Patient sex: F
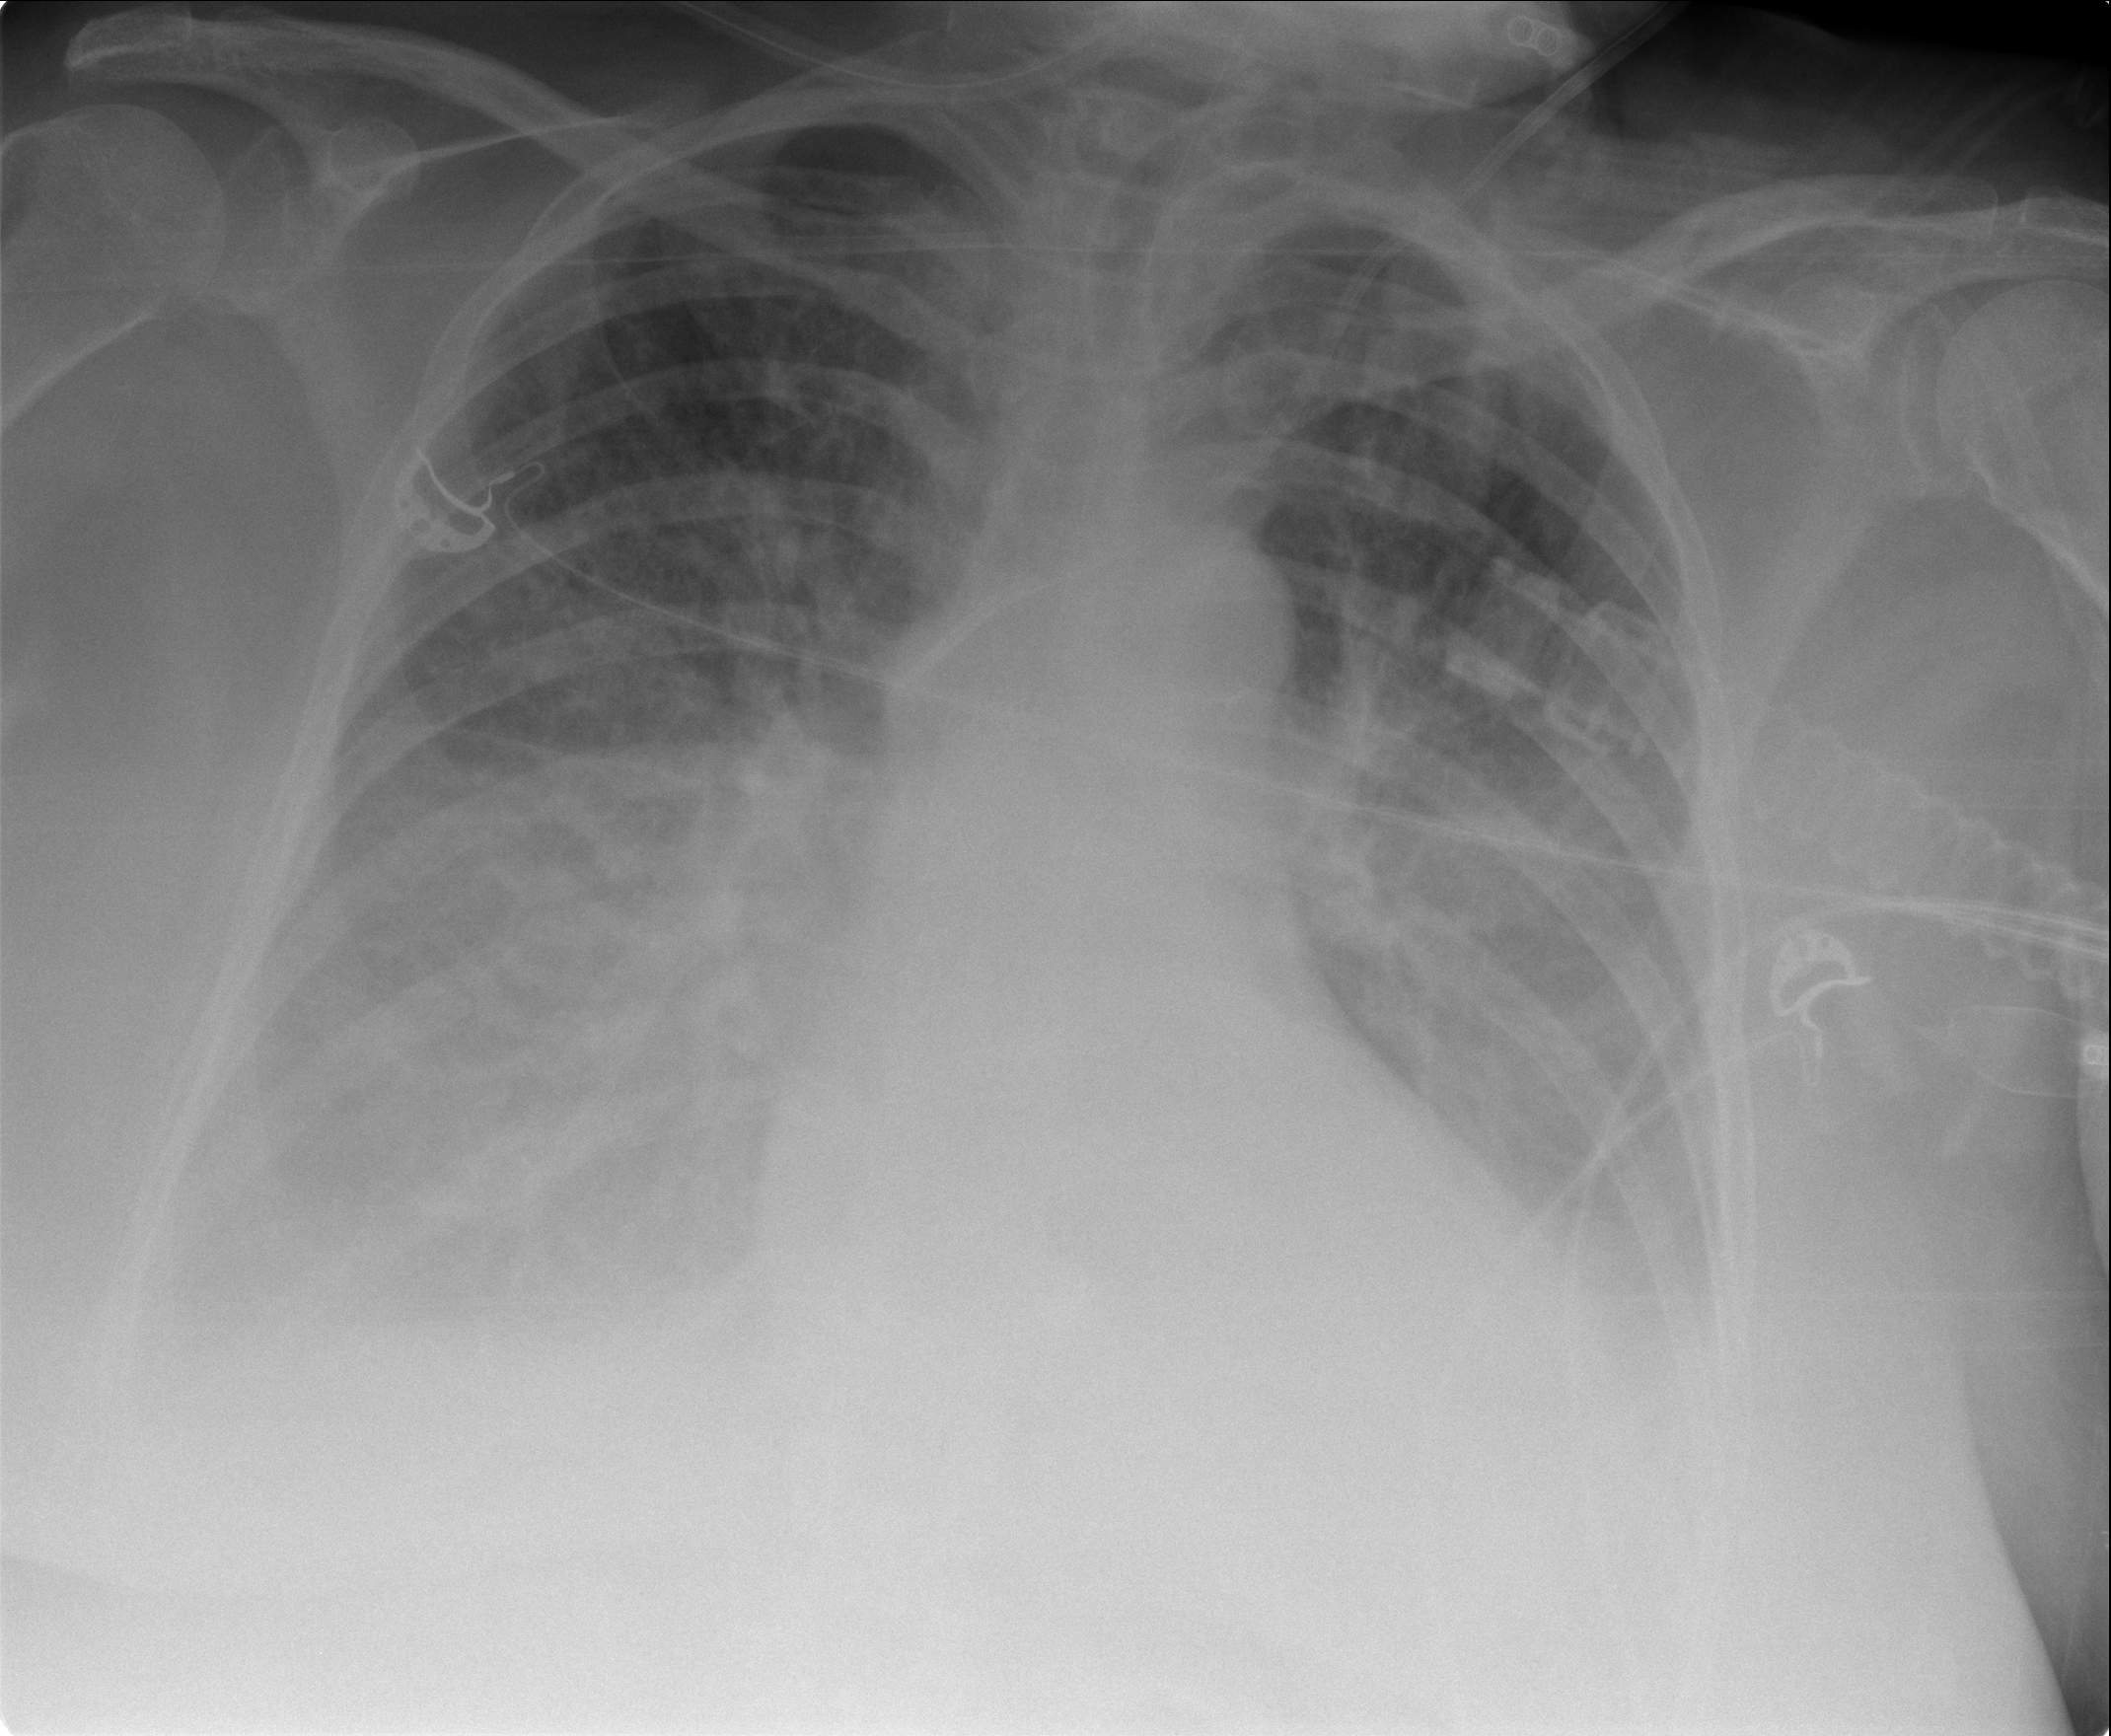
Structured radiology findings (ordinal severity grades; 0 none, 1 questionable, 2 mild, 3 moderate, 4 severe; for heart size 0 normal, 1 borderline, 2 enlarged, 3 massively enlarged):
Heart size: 2
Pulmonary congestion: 3
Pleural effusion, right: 3
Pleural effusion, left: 2
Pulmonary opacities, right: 2
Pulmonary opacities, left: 2
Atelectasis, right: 2
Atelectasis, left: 2